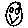
Label: smiley face